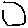
Label: hexagon